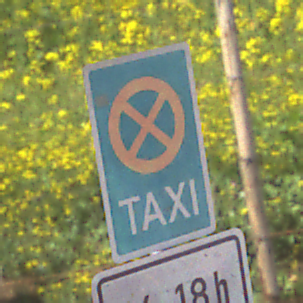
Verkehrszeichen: Taxenstand
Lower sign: ZeitangabenOhneBeschraenkungAufWochentage1
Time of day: MorningAfternoon
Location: Outdoor (RoadRail)
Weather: Clear
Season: NotSpecified
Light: Natural